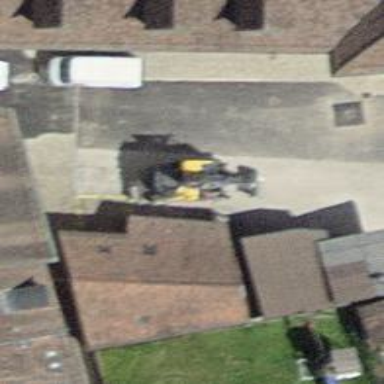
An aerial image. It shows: Power street cabinet.